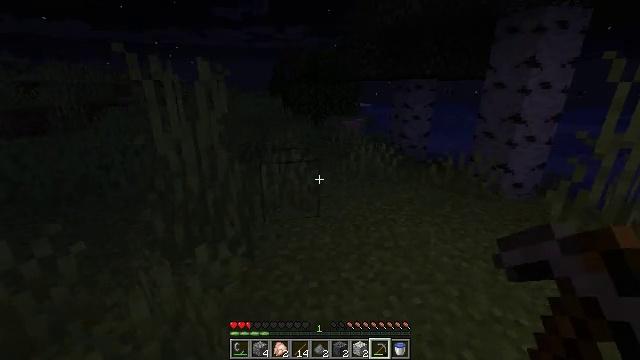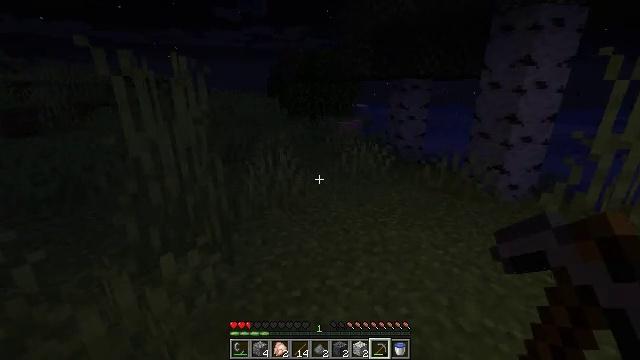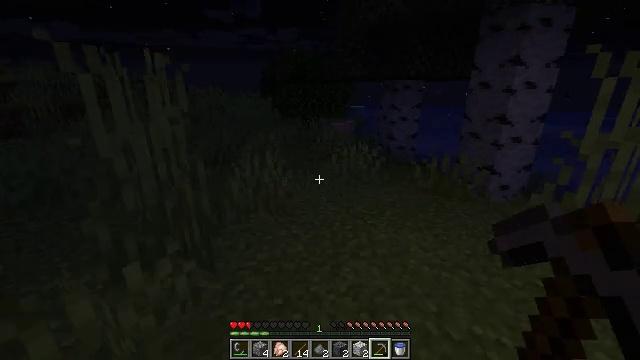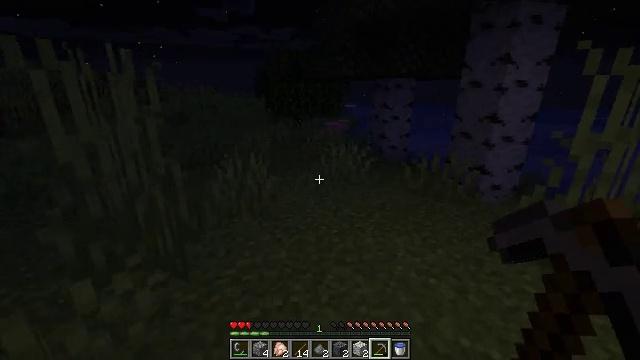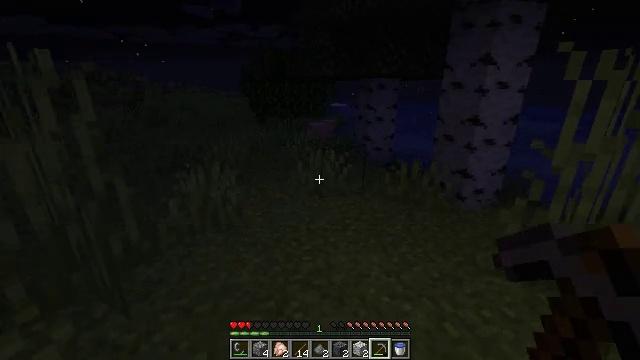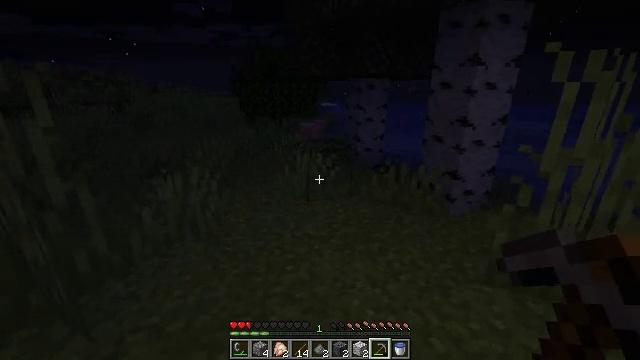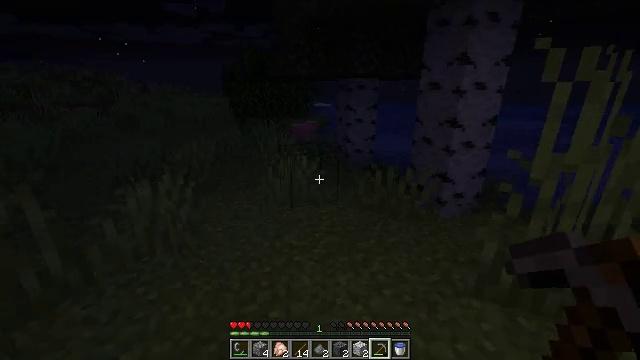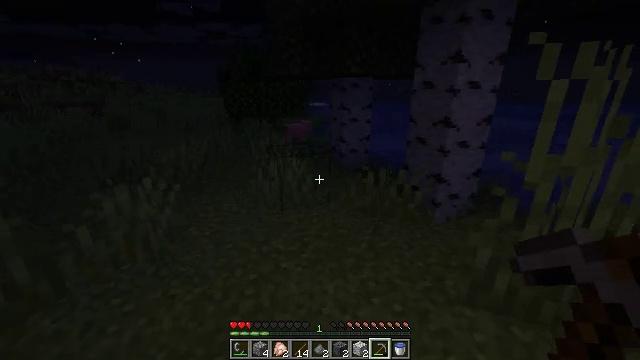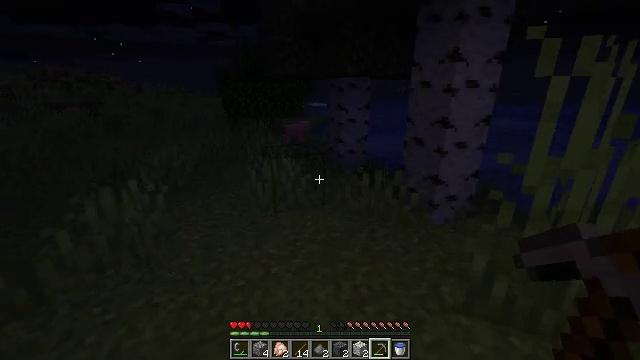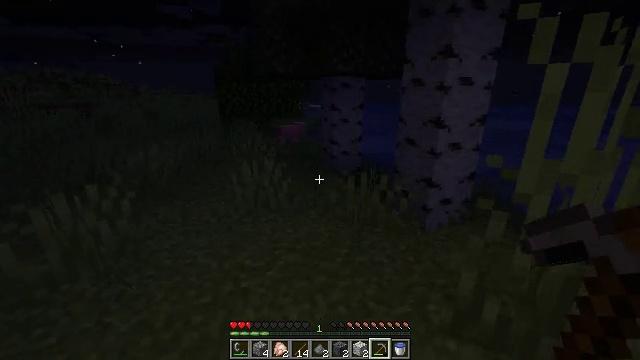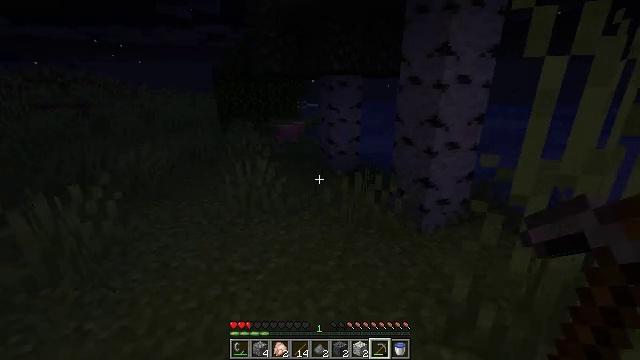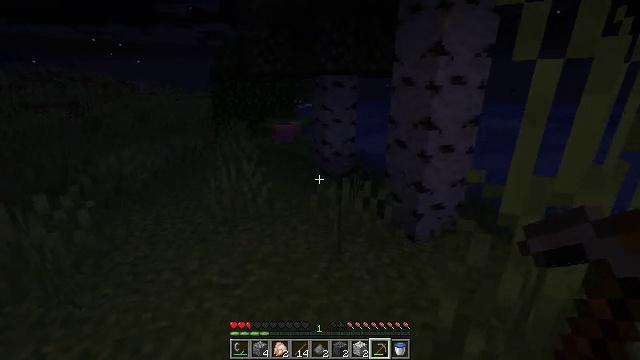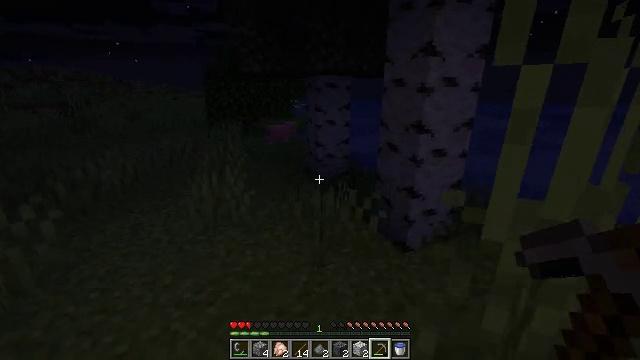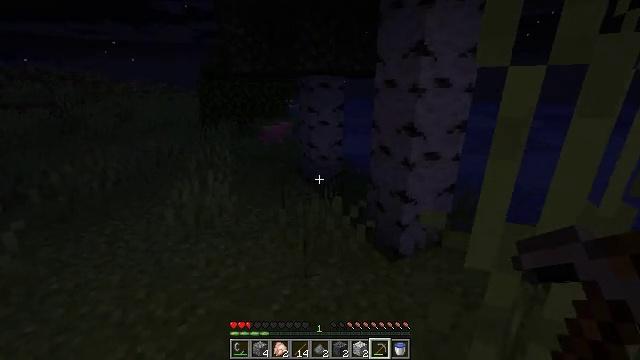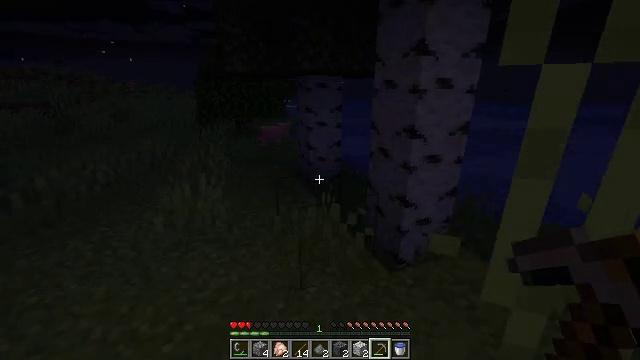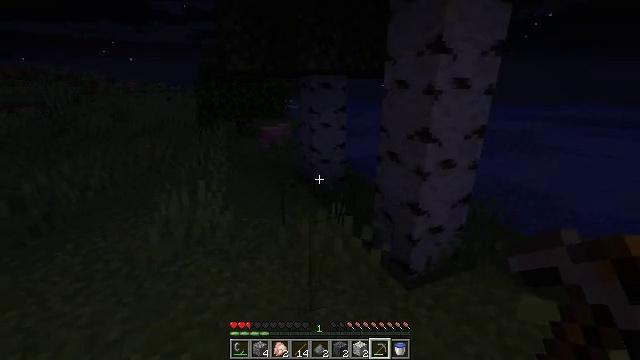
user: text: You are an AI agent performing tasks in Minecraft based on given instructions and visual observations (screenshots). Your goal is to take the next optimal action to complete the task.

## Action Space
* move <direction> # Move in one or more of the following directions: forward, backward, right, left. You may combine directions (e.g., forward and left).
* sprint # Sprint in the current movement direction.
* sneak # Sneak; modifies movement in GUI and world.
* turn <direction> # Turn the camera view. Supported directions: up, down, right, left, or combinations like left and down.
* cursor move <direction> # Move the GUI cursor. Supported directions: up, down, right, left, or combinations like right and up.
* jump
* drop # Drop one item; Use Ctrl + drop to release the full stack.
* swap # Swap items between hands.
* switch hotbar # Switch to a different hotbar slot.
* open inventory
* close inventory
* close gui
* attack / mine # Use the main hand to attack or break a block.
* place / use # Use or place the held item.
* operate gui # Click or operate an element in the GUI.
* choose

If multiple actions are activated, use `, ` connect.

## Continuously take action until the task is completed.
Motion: motion action
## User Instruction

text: Obtain basalt from the terrain.
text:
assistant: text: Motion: move forward and move right
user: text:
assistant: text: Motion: move forward and move right, turn right
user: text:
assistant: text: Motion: move forward and move right, turn right
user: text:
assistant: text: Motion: move forward and move right, turn right
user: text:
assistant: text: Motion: move forward and move right, turn right
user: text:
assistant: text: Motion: move forward and move right, turn right
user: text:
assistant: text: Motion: move forward and move right
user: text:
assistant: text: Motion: move forward and move right
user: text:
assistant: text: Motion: move forward and move right
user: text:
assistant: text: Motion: move forward and move right
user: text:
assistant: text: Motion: move forward and move right
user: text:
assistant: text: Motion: move forward and move right
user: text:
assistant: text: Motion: move forward and move left
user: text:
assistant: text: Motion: move forward and move left
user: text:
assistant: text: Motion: move forward and move left
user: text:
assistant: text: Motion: move forward and move left
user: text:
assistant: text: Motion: move forward and move left
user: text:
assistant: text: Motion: move forward and move left
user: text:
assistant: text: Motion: move forward and move left
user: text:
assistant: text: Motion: move forward and move left
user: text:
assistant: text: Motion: move forward and move left
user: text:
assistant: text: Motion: move forward and move left
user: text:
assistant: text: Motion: move forward and move left
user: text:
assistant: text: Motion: move forward and move left
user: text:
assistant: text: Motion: move forward and move left
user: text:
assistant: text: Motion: move forward and move left
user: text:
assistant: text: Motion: move forward and move left
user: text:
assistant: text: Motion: move forward and move left
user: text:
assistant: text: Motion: move forward and move left
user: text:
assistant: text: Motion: move forward and move left